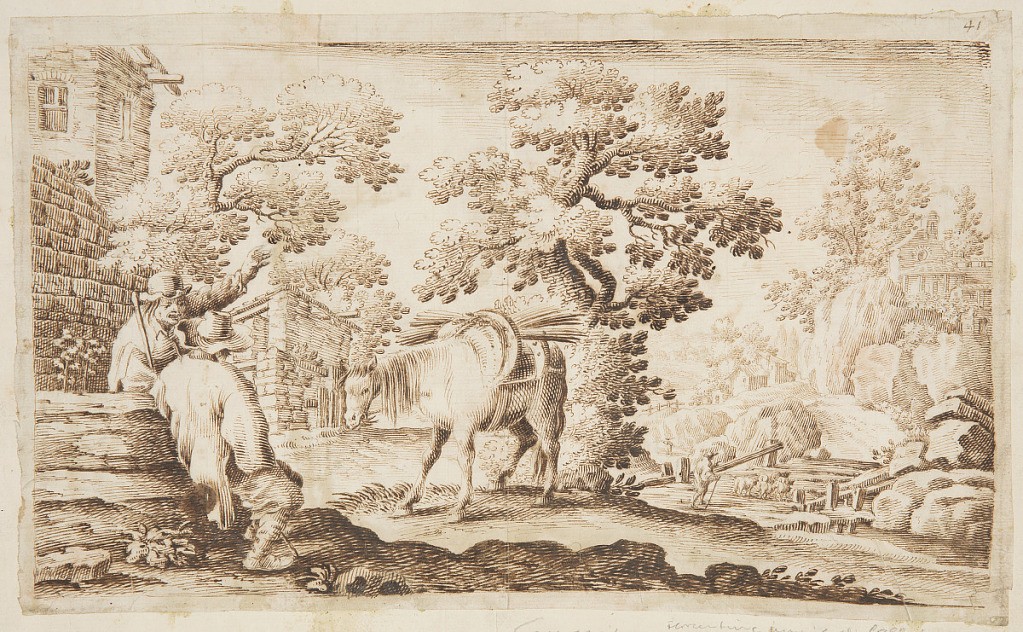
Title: A Village Scene
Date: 1610–1650
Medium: Pen and bistre on paper
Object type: Drawing
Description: At left, two peasants sit by a brick wall chatting. Beside them, a horse stands beside a tree, laden with wheat. At right, a shepard guides his flock across a bridge, towards a village.